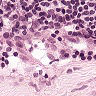
Metastatic tissue present: no